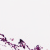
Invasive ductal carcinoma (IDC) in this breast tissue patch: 0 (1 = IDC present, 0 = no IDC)